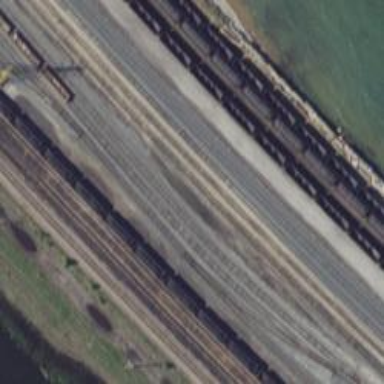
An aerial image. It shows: Railway yard.